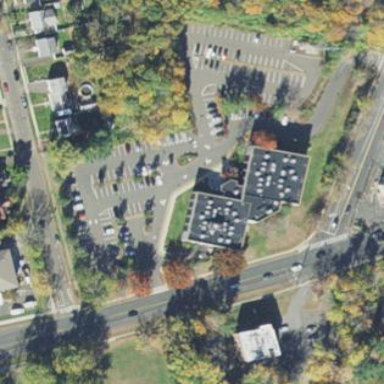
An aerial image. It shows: Parking area.